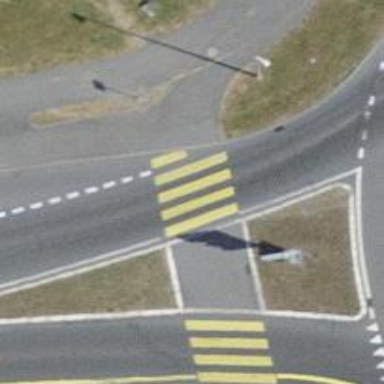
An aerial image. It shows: Uncontrolled zebra crossing with notable zebra markings.